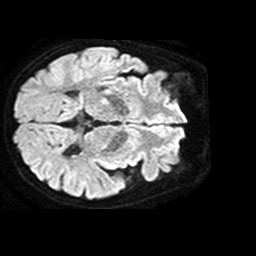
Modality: TRACE
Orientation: axial
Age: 45
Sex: female
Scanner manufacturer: philips
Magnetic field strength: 1.5 T
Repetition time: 3.651 s
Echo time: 0.09255 s